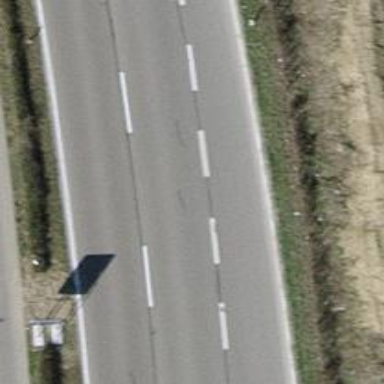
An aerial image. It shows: Asphalt road classified as primary highway.